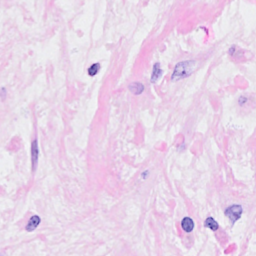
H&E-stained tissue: Breast